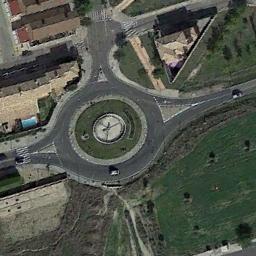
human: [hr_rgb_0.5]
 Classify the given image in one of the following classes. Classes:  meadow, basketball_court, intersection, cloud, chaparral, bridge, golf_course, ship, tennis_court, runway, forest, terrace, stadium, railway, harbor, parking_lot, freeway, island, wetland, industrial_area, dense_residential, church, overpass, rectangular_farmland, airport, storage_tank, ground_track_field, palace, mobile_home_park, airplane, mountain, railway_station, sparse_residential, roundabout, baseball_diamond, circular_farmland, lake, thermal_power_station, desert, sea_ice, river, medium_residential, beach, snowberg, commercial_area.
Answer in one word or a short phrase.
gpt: roundabout